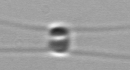
Label: Chaetoceros_similis